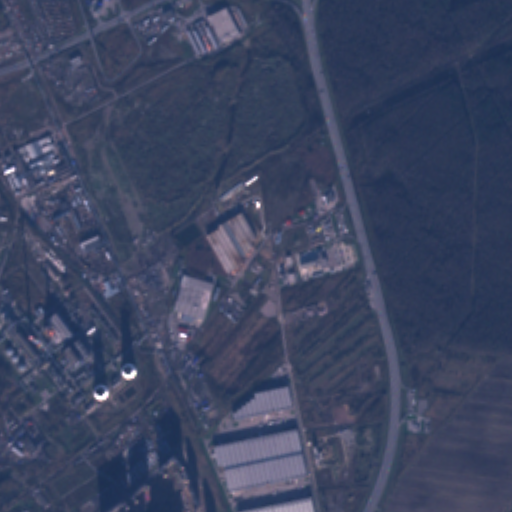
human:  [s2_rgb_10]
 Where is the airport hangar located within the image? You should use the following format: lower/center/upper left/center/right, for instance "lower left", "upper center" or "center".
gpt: The airport hangar is located in the center of the image.
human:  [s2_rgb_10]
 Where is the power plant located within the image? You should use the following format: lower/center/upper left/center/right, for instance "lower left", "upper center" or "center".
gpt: The power plant is located in the lower left of the image.
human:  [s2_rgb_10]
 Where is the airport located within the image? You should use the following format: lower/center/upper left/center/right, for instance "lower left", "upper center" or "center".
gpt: There is no airport in the image.